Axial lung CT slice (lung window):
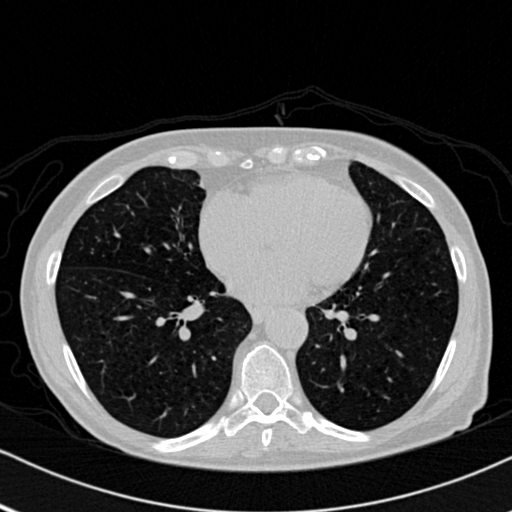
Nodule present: no